Question: Why is it that 'upload_to' value changes the value of 'photo.name'? I am trying to create a album directory during runtime and story my image within the appropriate album directory. My code is able to create a directory with the appropriate album name and has the correct photo in it but it changes 'self.photo.name' to the 'upload_to' value.
In the picture below. With the admin interface, I create an album called 'test4' and I choose to upload 'tumblr_nh09woLkmb1sfie3io1_1289.jpg'. 'self.photo.name' will have the value of 'test4/tumblr_nh09woLkmb1sfie3io1_1289.jpg'.
In my 'upload_path' method I also tried
'''
return instance.album.title
return '/' + instance.album.title
return instance.album.title + '/'
'''
this would NOT create a directory with the name of 'instance.album.title' but instead save within my 'MEDIA_ROOT' the file with the name of what the 'upload_path' method returns. NOT the actual file name.
I feel as though the expected self.photo.name should be the name of the photo uploaded. In this case 'tumblr_nh09woLkmb1sfie3io1_1289.jpg'

'''
from django.db import models
from django.contrib import admin
from PIL import Image
from django.conf import settings
import os.path
from django.utils.html import format_html
from django.core.files.storage import FileSystemStorage
import re
class Album(models.Model):
title = models.CharField(max_length=50, unique=True)
def __str__(self):
return self.title
def images(self):
lst = [x.photo for x in self.photo_set.all()]
return lst
def save(self, *args, **kwargs):
# super(Album, self).save(*args, **kwargs)
rgx = re.search(r'.*\w', self.title)
self.title = rgx.group(0).replace(" ", "_")
super(Album, self).save(*args, **kwargs)
class AlbumAdmin(admin.ModelAdmin):
search_fields = ["title"]
list_display = ["images"]
def upload_path(instance, filename):
if " " in instance.album.title:
instance.album.title.replace(" ", "_")
return '/'.join([instance.album.title, filename])
class Photo(models.Model):
title = models.CharField(max_length=50, blank=True)
album = models.ForeignKey(Album)
photo = models.ImageField(upload_to=upload_path)
upload = models.DateTimeField(auto_now_add=True)
def __str__(self):
return self.title
def size(self):
return "%s x %s" % (self.photo.width, self.photo.height)
def thumbnail(self):
thumbnail_html = "<a href="{0}{1}"><img border="0" alt="" src="{2}{3}" height="40" /></a>".format(settings.MEDIA_URL, self.photo.name, settings.MEDIA_URL, self.photo.name)
print settings.MEDIA_URL, settings.MEDIA_ROOT
return thumbnail_html
thumbnail.allow_tags = True
class PhotoAdmin(admin.ModelAdmin):
search_fields = ["title", "photo"]
list_display = ["photo", "thumbnail", "title", "album", "size"]
list_filter = ["album"]
'''
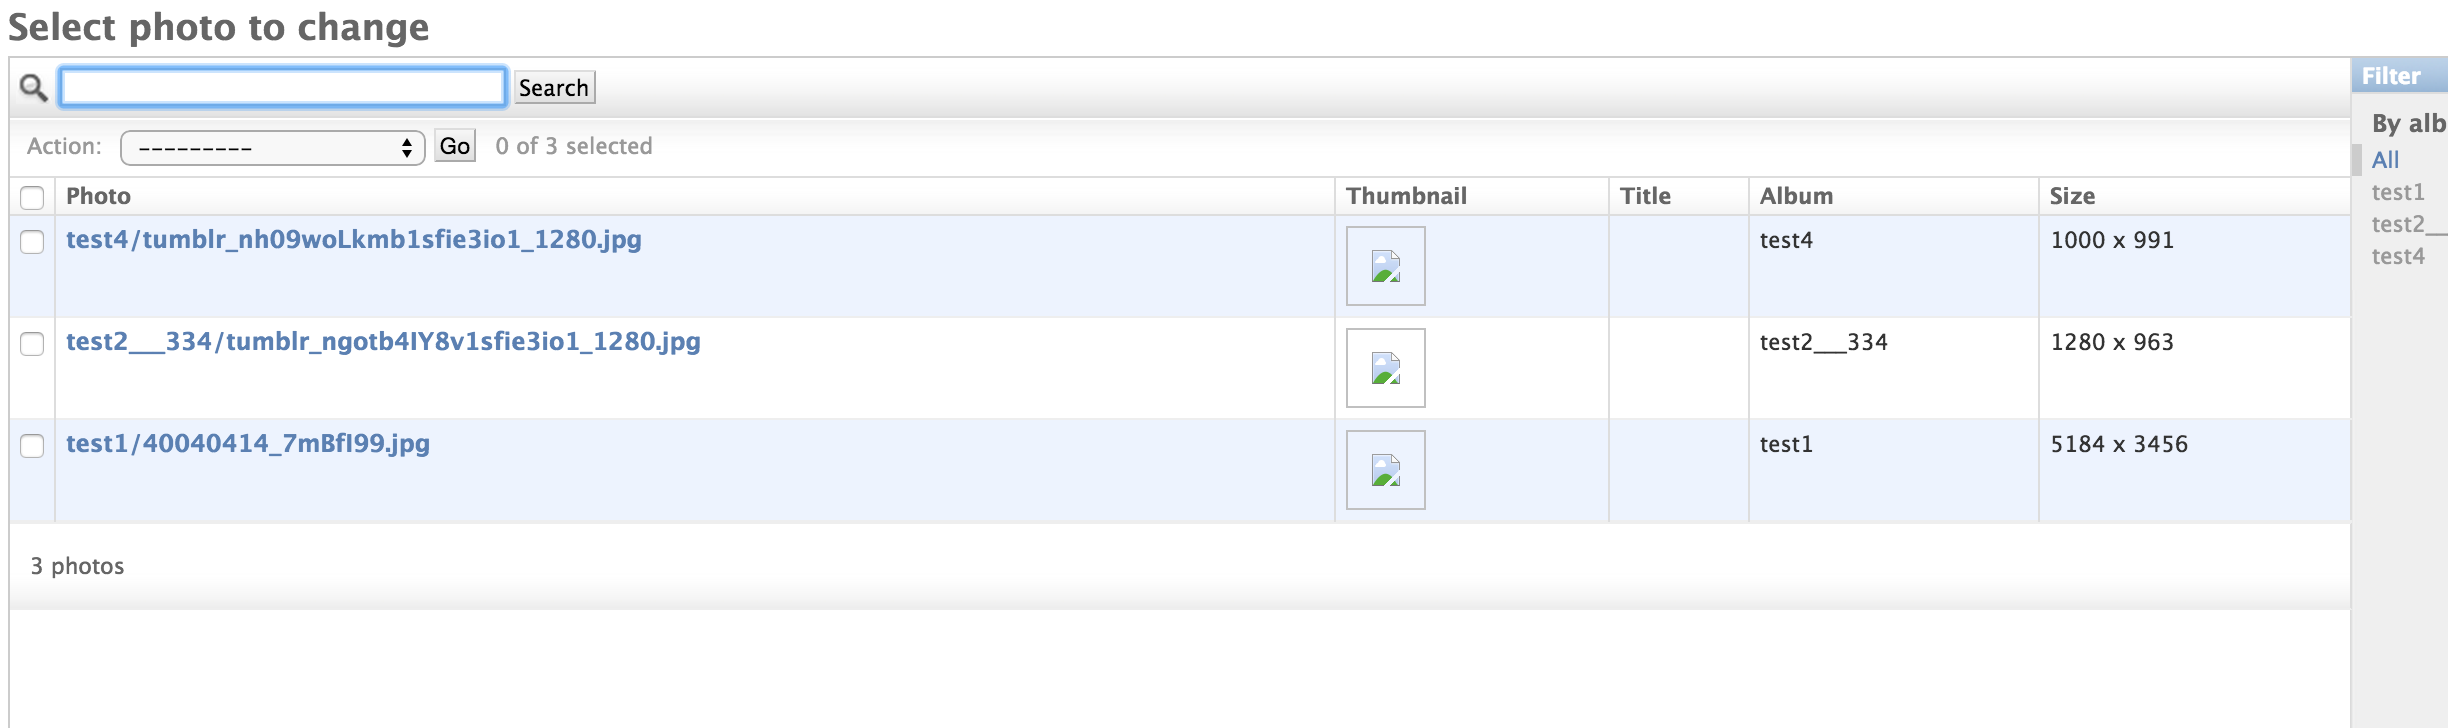
Answer: Here you have in settings:
'''
MEDIA_ROOT = os.path.join(BASE_DIR, "../media_root/Boothie/pics")
MEDIA_URL = '/media/'
'''
so whenever you pass 'upload_to' to a 'FileField' or an 'ImageField' a path or a function, it will save in database in format 'string_passed_to_upload_to/filename.ext' or the whole name generated by a function passed to it. This way it is possible to recreate full path to the file: 'MEDIA_ROOT + instance.photo.name' and url as well: 'MEDIA_URL + instance.photo.name'. It is not the exact code from django, but just to give you an idea. Does it make sense? I can elaborate more on it with some examples.
If you want to be able to get just the base file name you can do 'os.path.split(photo.name)[1]'. But no matter what, FileField will store file name in database relevant to the 'MEDIA_ROOT' path.
You can also checkout <URL> app, it has that property set, so if you have a model:
'''
from smartfields import fields
def upload_path(instance, filename):
if " " in instance.album.title:
instance.album.title.replace(" ", "_")
return '/'.join([instance.album.title, filename])
class Photo(models.Model):
title = models.CharField(max_length=50, blank=True)
album = models.ForeignKey(Album)
photo = fields.ImageField(upload_to=upload_path, keep_orphans=True)
upload = models.DateTimeField(auto_now_add=True)
'''
You than can use it like that: 'photo.photo.name_base'. Make sure you pass to the field 'keep_orphans=True', otherwise it will remove old files.